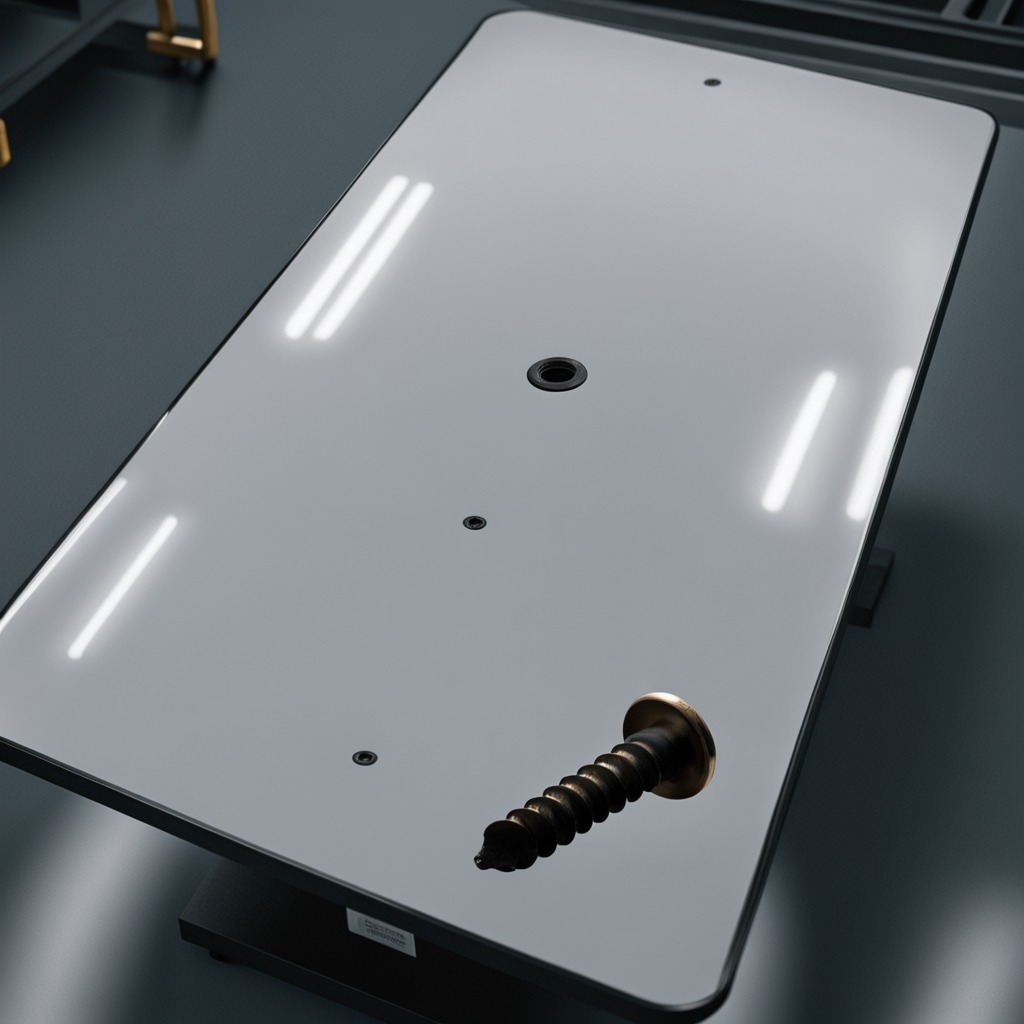
A metal screw is lying on a high-gloss table in a ship maintenance bay industrial lighting.